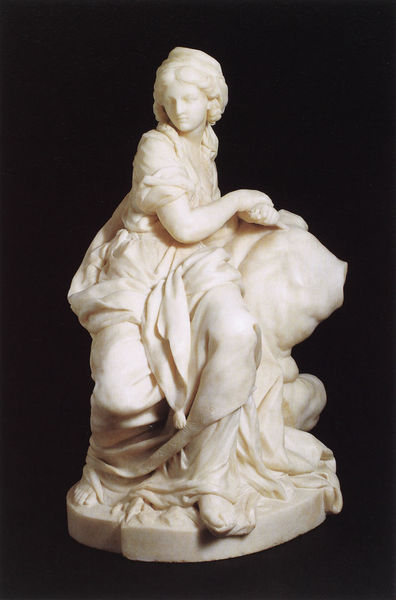
Titel: Die Allegorie der Skulptur
Künstler: Etienne-Maurice Falconet
Institution: London, Victoria and Albert Museum
Schlagwörter: dunkel, fuß, weiß, mädchen, sitzen, bewegung, frau, kleid, marmor, nase, schwarz, arm, falten, faru, gesicht, sockel, tragen, figur, gewand, haare, sitzend, tücher, skulptur, statue, fels, füsse, quaste, faltenwurf, knie, foto, statuette, antik, dolch, antikisierend, maria, drehung, verdreht, römisch, staue, gemeisselt, stein+, weggucken